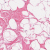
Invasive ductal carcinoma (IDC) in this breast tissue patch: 0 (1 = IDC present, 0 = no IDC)